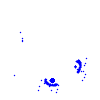
Particle: electron